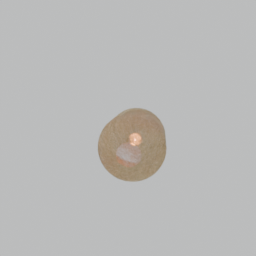
Label: lighting